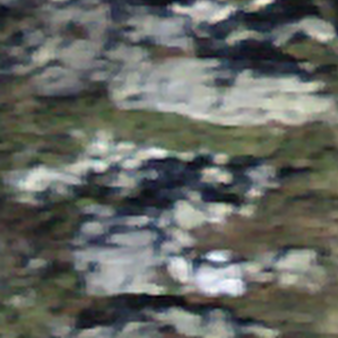
Label: other